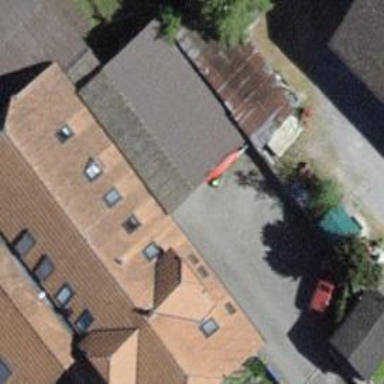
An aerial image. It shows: Barn.